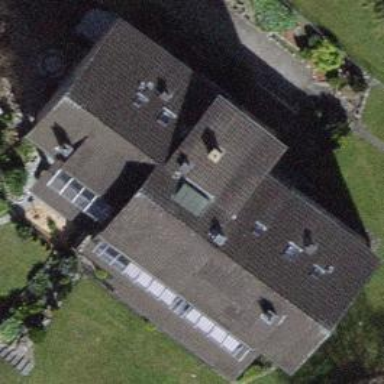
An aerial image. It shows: Gabled building.